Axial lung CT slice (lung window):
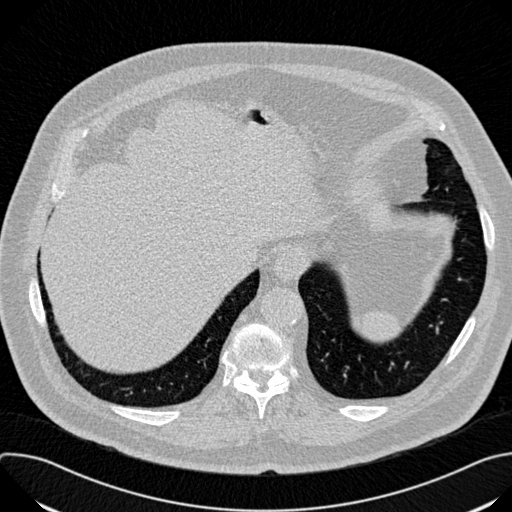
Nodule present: no